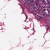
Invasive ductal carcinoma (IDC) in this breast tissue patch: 1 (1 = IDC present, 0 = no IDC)